Question: I am android beginner and have couple of things which I wanted to know.
-

- how to achieve this functionality, When dragging up the text it should show complete fragment - how can I style the text view in the fragment, where I wanted to show the "Address" and vertical ruler and a Distance in metrics at the right corner of the screen as shown on the gif.
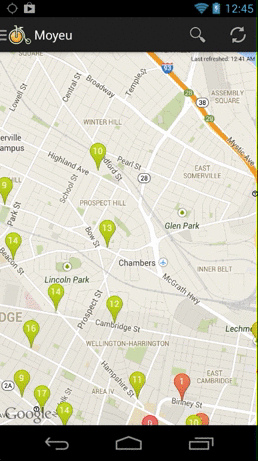
Answer: I think what your looking for is <URL>.
you can set its anchor, you can hide it, you can customize the view that is being used by it. Its easy I tried this library and its awesome.
Hope it helps :)